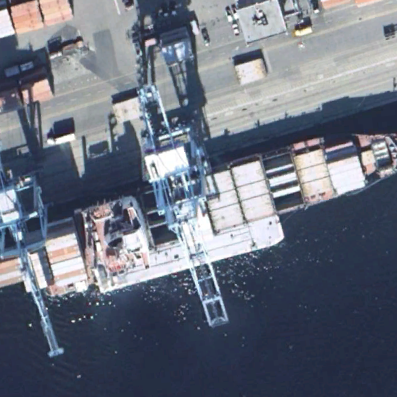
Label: Container_ship